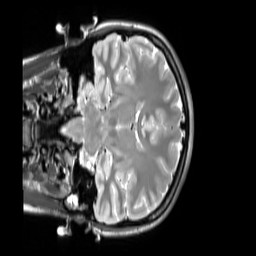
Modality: T2w
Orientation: coronal
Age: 18
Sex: female
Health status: ill
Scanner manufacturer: siemens
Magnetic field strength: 3 T
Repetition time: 2.8 s
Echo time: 0.326 s